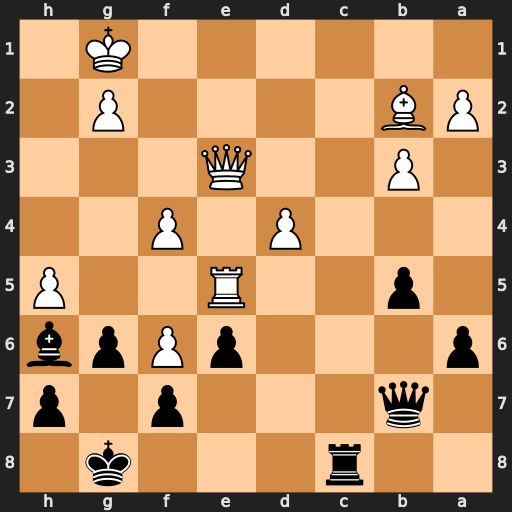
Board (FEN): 2r3k1/1q3p1p/p3pPpb/1p2R2P/3P1P2/1P2Q3/PB4P1/6K1
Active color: b
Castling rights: -
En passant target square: -
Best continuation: Rc2 d5 Rxb2